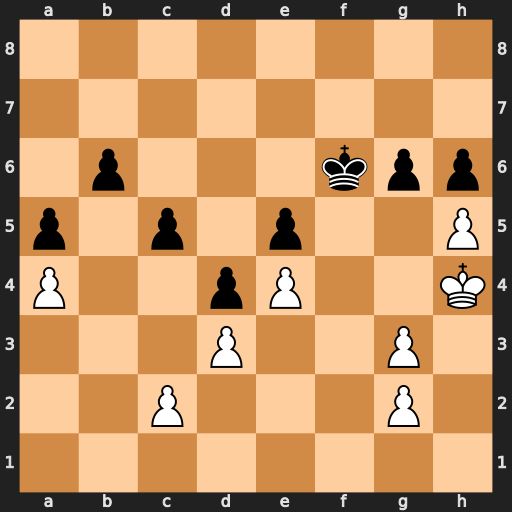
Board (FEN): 8/8/1p3kpp/p1p1p2P/P2pP2K/3P2P1/2P3P1/8
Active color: w
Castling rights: -
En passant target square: -
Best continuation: hxg6 Kxg6 g4 b5 axb5 a4 b6 a3 b7 a2 b8=Q